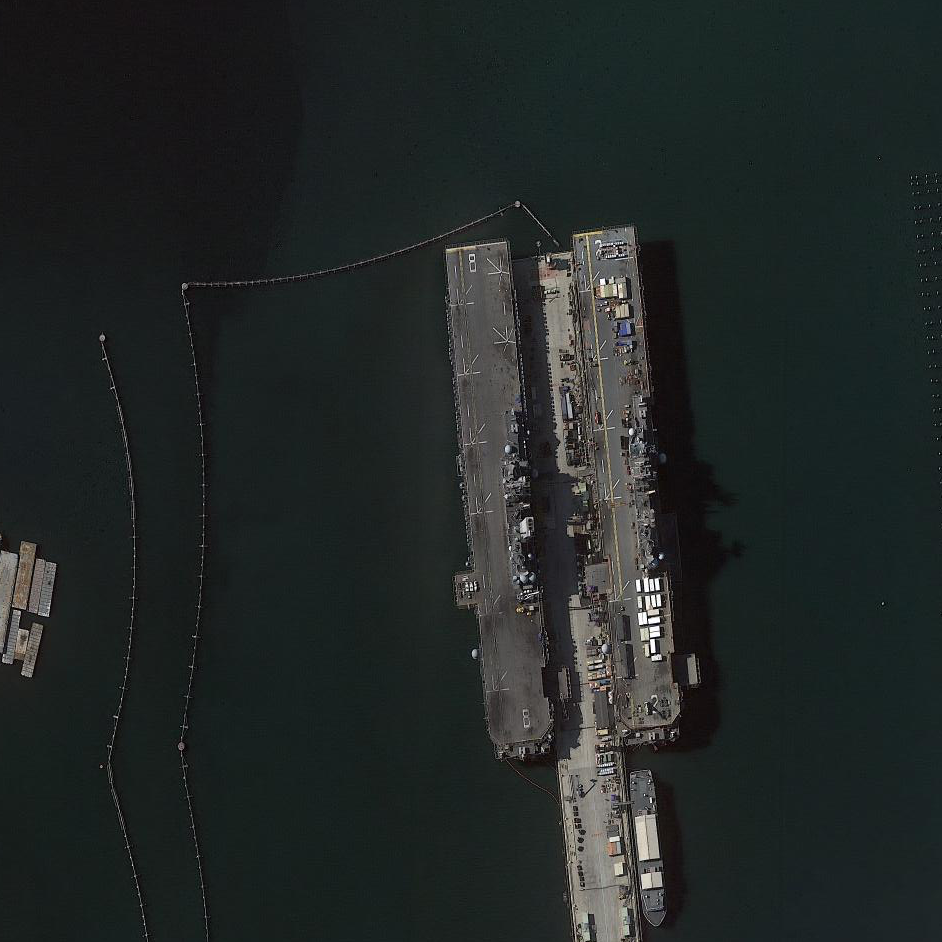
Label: assault